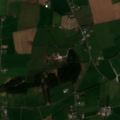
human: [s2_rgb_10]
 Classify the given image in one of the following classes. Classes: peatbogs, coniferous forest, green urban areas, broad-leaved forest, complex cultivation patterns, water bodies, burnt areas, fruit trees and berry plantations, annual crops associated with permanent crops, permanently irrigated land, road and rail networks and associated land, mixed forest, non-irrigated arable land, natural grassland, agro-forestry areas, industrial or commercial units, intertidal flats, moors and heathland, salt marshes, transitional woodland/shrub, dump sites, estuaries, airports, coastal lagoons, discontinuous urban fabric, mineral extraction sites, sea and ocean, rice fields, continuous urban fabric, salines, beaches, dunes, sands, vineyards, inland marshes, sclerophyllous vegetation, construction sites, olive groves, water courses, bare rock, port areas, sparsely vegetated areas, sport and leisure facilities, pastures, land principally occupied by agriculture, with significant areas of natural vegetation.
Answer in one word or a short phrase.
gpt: pastures